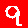
Digit: 9